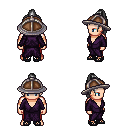
a pixel art fantasy rpg character, male body template, human, light skin, purple robe, red pants, white long topknot hairstyle, chain helm, ghillies, four views (front, back, left, right), 2x2 character sprite sheet, small pixel art, hard edges, no anti-aliasing